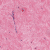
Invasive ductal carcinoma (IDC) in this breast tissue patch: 0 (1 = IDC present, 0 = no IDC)